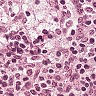
Metastatic tissue present: no